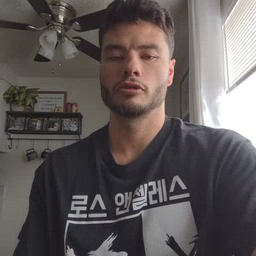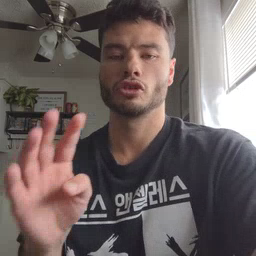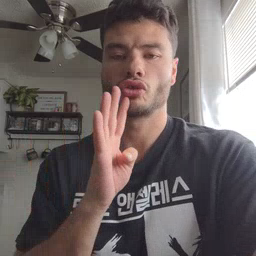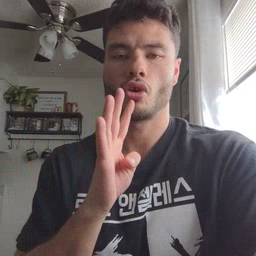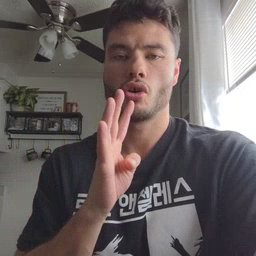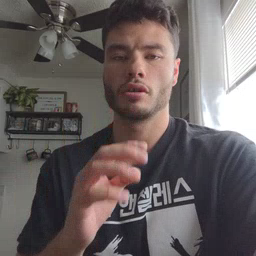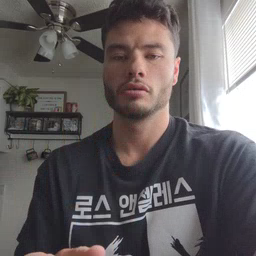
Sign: talk